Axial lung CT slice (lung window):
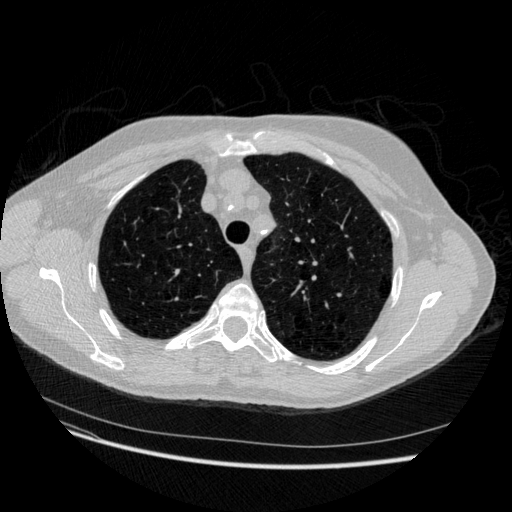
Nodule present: no